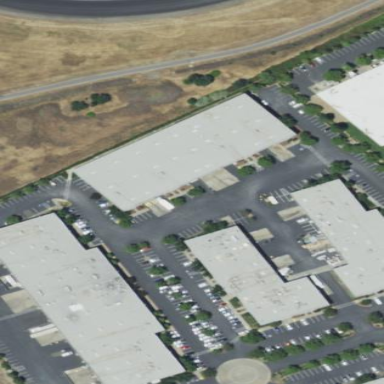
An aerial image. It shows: Industrial building.